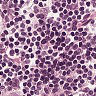
Metastatic tissue present: no